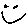
Label: smiley face